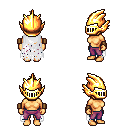
a pixel art fantasy rpg character, female body template, human, tanned skin, white tattered cape, magenta pants, blonde mohawk hairstyle, gold helm, leather bracers, four views (front, back, left, right), 2x2 character sprite sheet, small pixel art, hard edges, no anti-aliasing